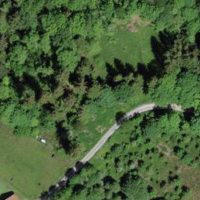
EUNIS habitat code: 44
Species observed at this site:
Aegopodium podagraria
Symphoricarpos albus